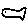
Label: fish